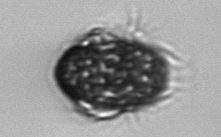
Label: Mesodinium